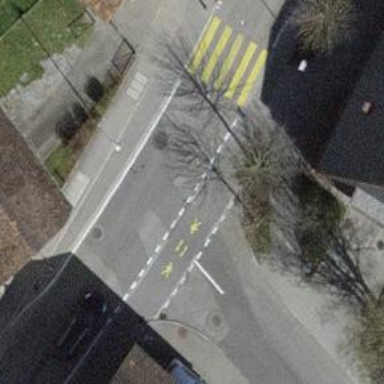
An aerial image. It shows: Asphalt sidewalk.